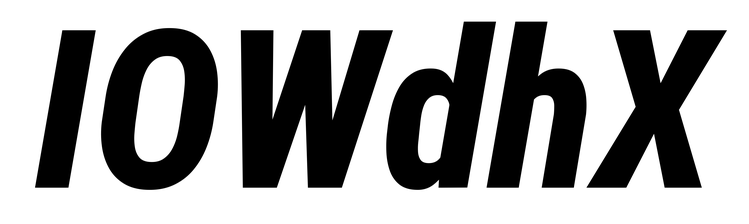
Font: Roboto-Italic_Condensed_ExtraBold_Italic